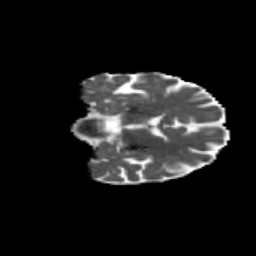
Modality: MD
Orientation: coronal
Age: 71
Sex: female
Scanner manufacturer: siemens
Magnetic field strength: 3 T
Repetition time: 4.71 s
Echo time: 0.0906 s